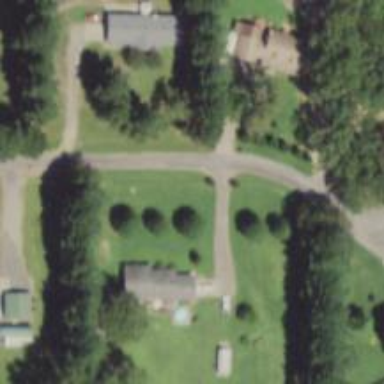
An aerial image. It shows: Residential road.